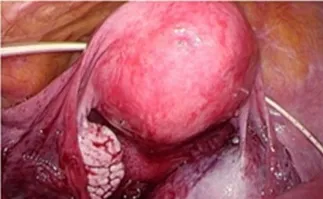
Photos of the shunt tube obtained during the operation. . B. The head of the shunt tube was moved to the vesicouterine pouch.
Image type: medical_photograph (other_medical_photograph)